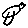
Label: bird